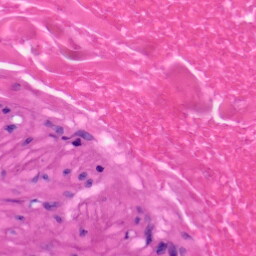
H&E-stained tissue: Skin